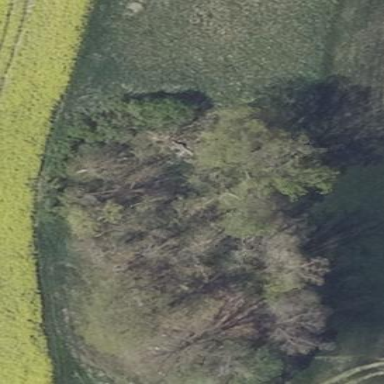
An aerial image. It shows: Woodland consisting of broadleaved trees.